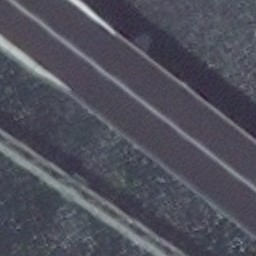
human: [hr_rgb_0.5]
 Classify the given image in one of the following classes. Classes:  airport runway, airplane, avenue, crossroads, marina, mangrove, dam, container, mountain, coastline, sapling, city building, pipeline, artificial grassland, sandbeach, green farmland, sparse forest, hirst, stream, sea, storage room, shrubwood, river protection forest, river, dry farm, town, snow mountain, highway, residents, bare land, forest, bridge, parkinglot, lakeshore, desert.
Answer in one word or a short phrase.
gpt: bridge